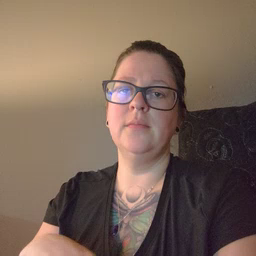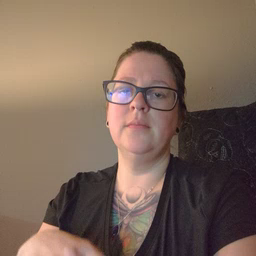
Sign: owie